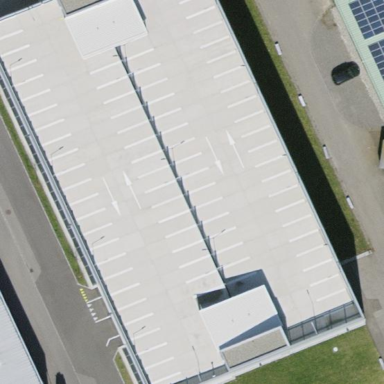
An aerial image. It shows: Multi-storey parking building.